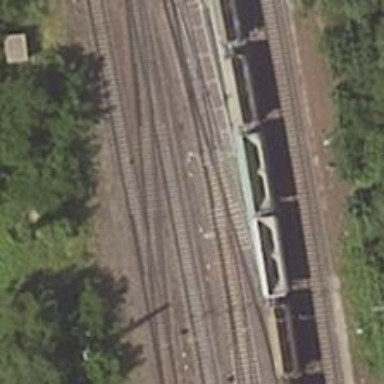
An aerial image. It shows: Railway track with contact lines for electrification.